Question: In an Android's search activity, is it possible to handle the event when the user touches the cross button to clear the search box?
The button I'm talking about is the cross in the screenshot:

This is the definition on the manifest:
'''
<activity
android:name=".MySearchActivity"
android:theme="@android:style/Theme.Dialog">
<intent-filter>
<action android:name="android.intent.action.SEARCH" />
</intent-filter>
<meta-data android:name="android.app.searchable"
android:resource="@xml/searchable"/>
</activity>
'''
This is the xml referenced on the meta-data:
'''
<searchable xmlns:android="http://schemas.android.com/apk/res/android"
android:label="@string/app_name"
android:hint="@string/search_hint" />
'''
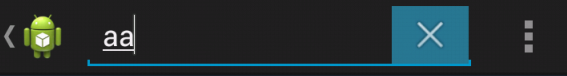
Answer: use SearchView.OnQueryTextListener interface, in particular see onQueryTextChange(String newText) method